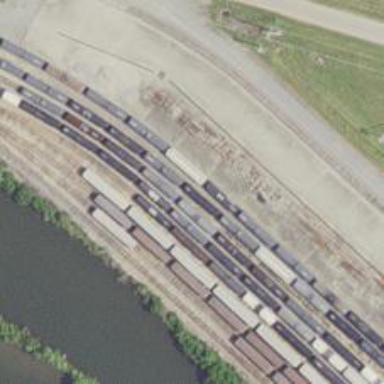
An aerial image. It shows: Railway yard.